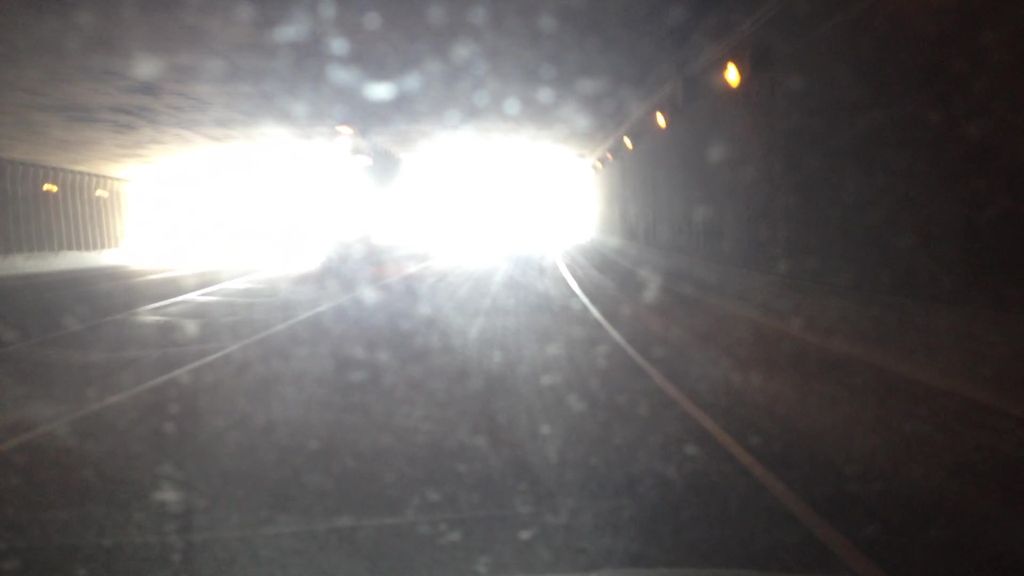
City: montreal